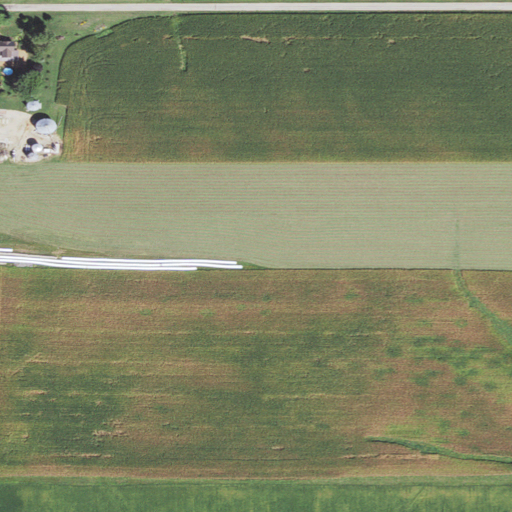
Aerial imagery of plain(s) in Wisconsin named Hickory Flat containing cultivated crops, low intensity development, open development, medium intensity development, barren land, and pasture